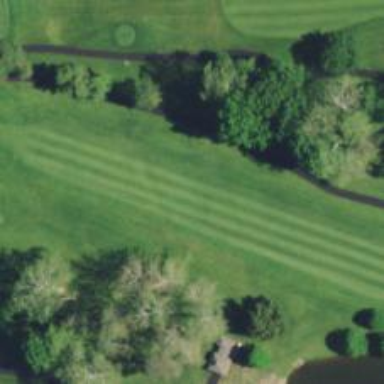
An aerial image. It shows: Golf hole.